九年级 · 度量几何学
如图, $\mathrm{CD}$ 垂直平分半径 $\mathrm{OB}$, 垂足为 $\mathrm{P}$ 点, $\mathrm{CD}=12$, 则 $\mathrm{OB}=($ )

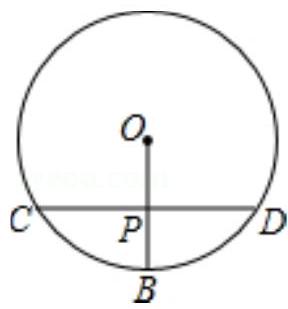
A. $2 \sqrt{3}$
B. $4 \sqrt{3}$
C. $4 \sqrt{5}$
D. $8 \sqrt{3}$

答案: B
解析: 试题分析: 连接 $\mathrm{OD}$, 先根据垂径定理求出 $\mathrm{DE}$ 的长, 再设 $\mathrm{AB}=4 \mathrm{x}$, 则 $\mathrm{OE}=\mathrm{x}, \mathrm{OD}=2 \mathrm{x}$,根据勾股定理求出 $\mathrm{x}$ 的值即可.

解: 连接 $\mathrm{OD}$,

$\because$ 弦 $\mathrm{CD}$ 垂直平分半径 $\mathrm{OB}$, 垂足为 $\mathrm{P}, \mathrm{CD}=12$,

$\therefore \mathrm{DP}=\frac{1}{2} \mathrm{CD}=6$,

设 $\mathrm{OP}=\mathrm{x}, \mathrm{OD}=2 \mathrm{x}$,

$\therefore \mathrm{OP}^{2}+\mathrm{DP}^{2}=\mathrm{OD}^{2}$, 即 $\mathrm{x}^{2}+6^{2}=(2 \mathrm{x})^{2}$, 解得 $\mathrm{x}=2 \sqrt{3}$,

$\therefore \mathrm{OB}=\mathrm{OD}=4 \sqrt{3}$.

故选 B.

考点: 垂径定理；勾股定理.